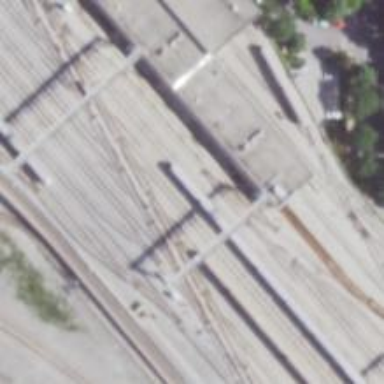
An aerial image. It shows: Electrified rail service yard.